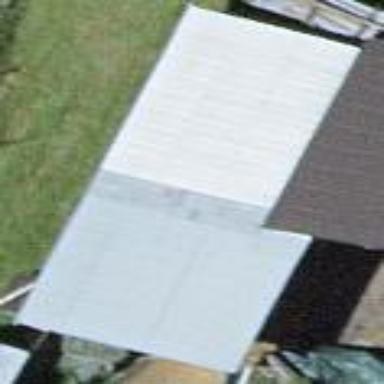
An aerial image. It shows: View of roof of building.